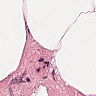
Metastatic tissue present: no